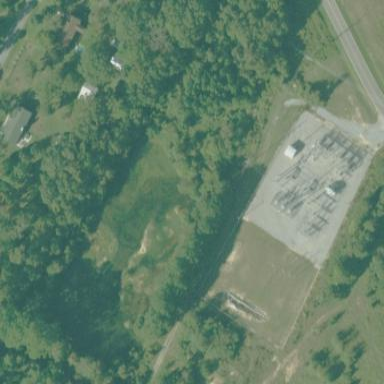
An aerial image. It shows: Distribution level power substation surrounded by fence.